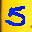
Label: 5